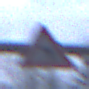
Verkehrszeichen: KurveLinks
Umgebung: Outdoor, Nature
Tageszeit: MorningAfternoon
Wetter: Overcast
Licht: Natural
Jahreszeit: Winter
Kontrast: LowContrast